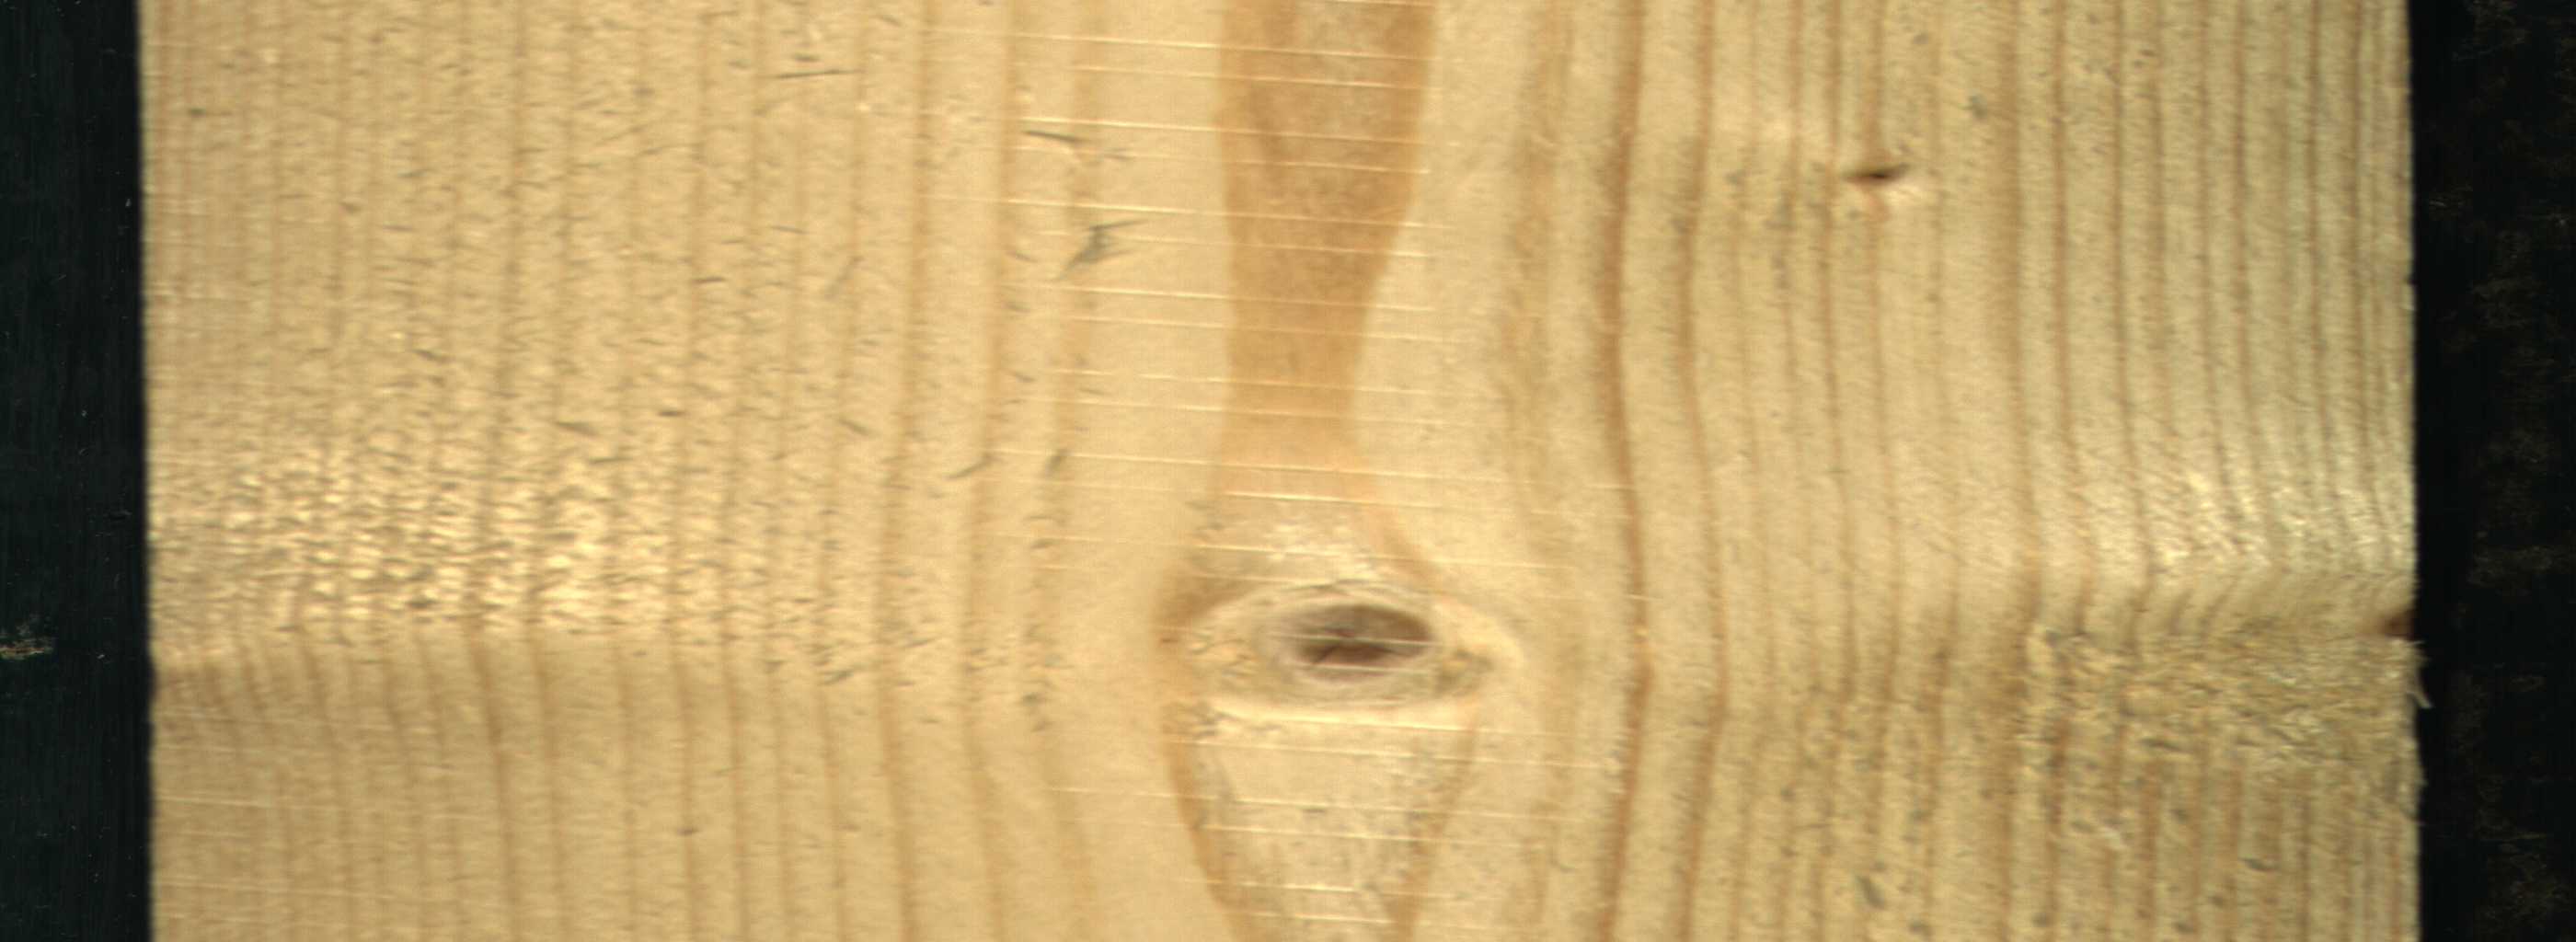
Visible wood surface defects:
Live_Knot
Live_Knot